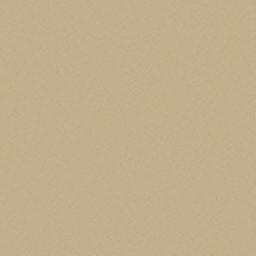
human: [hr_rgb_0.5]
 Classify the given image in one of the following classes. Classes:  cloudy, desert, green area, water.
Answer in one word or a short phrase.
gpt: desert